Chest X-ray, PA view. Patient: 69 years old, sex M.
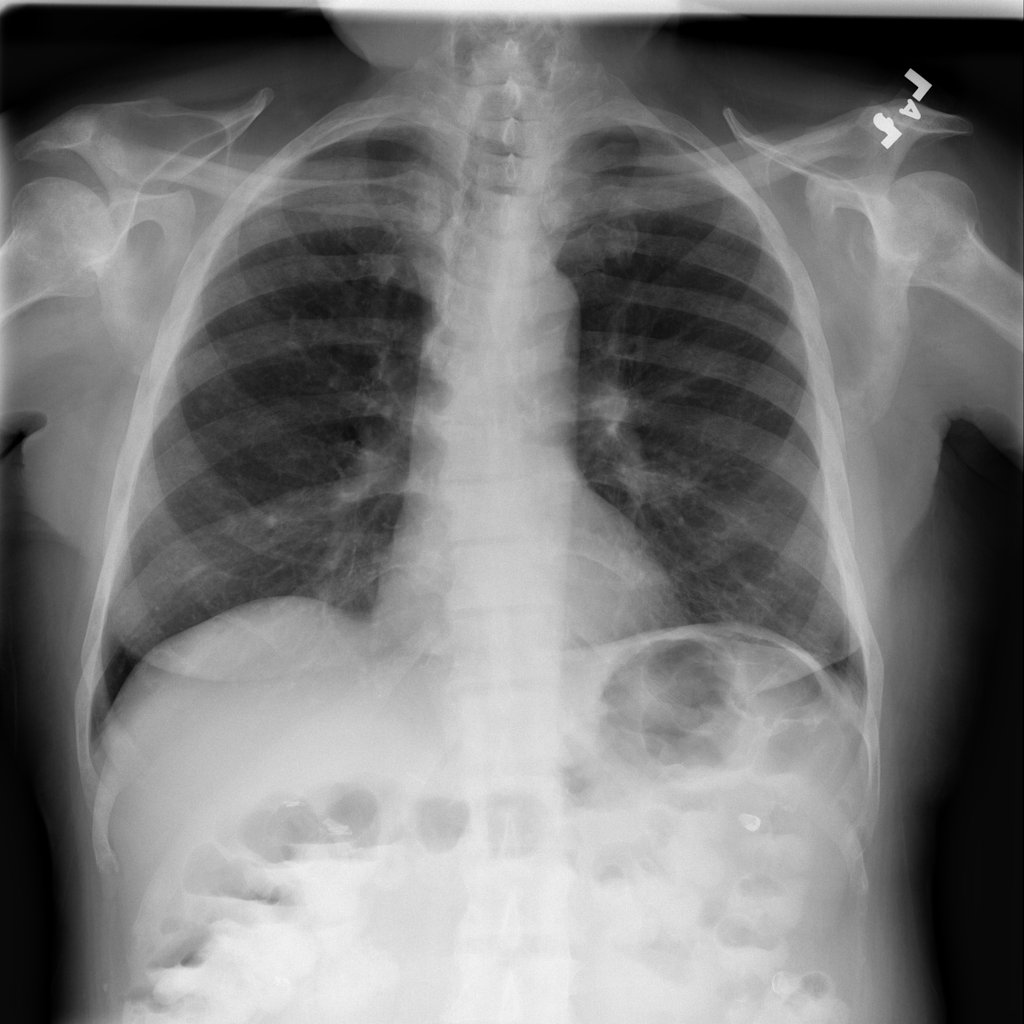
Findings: No Finding